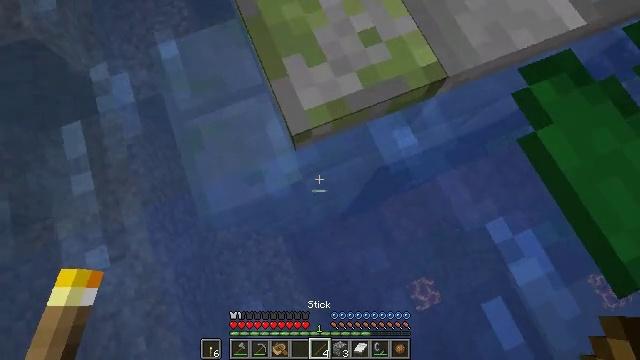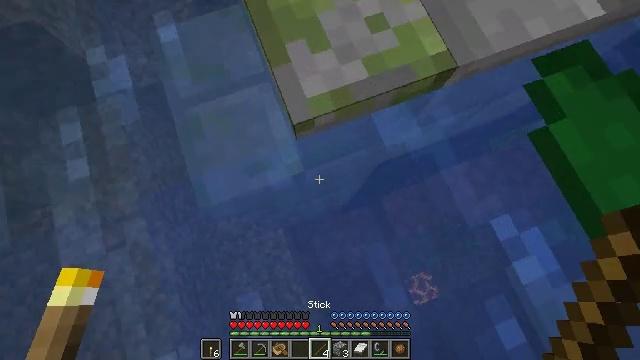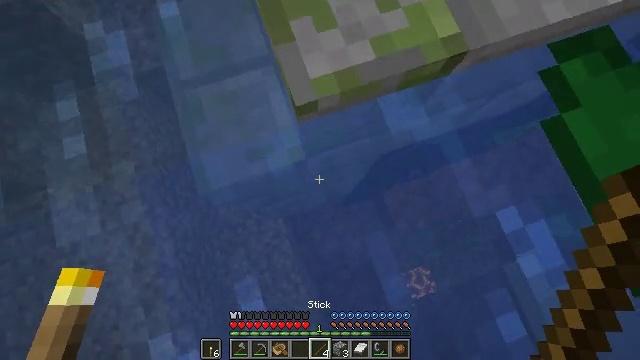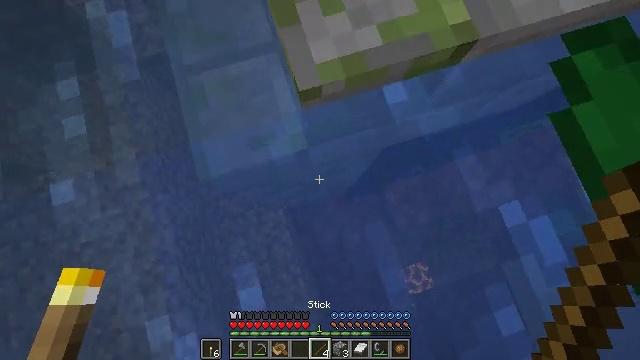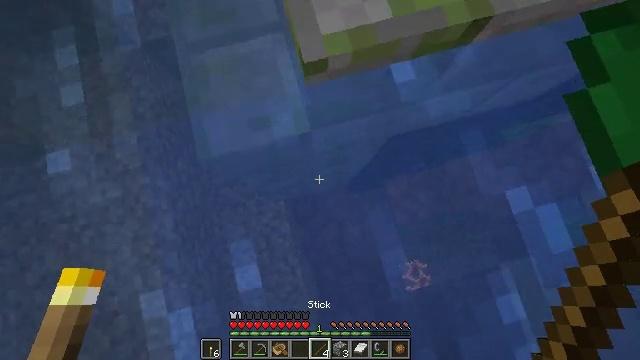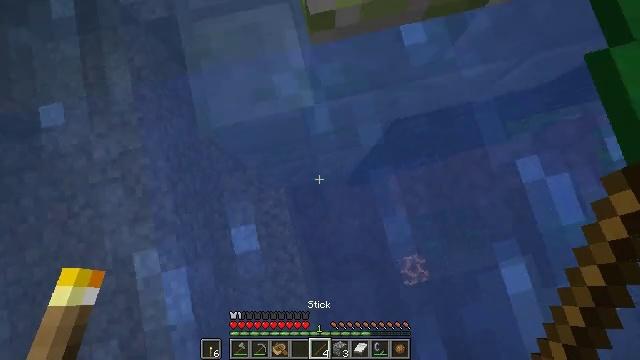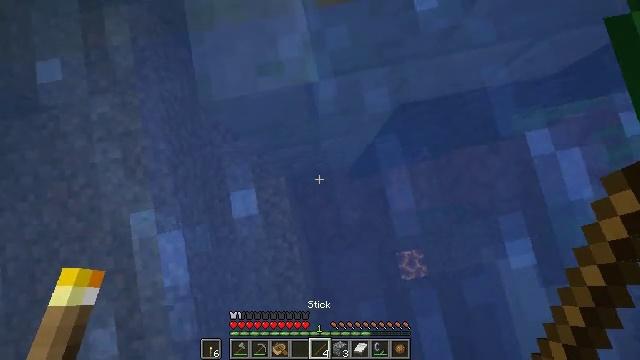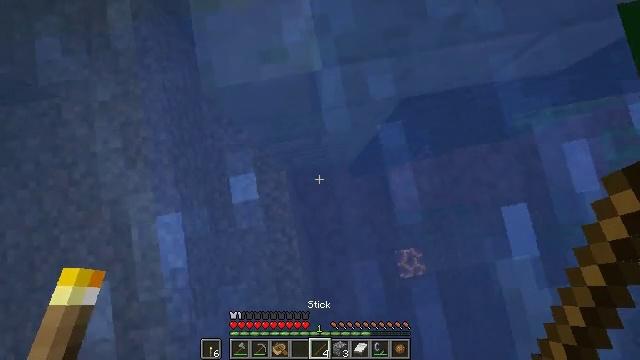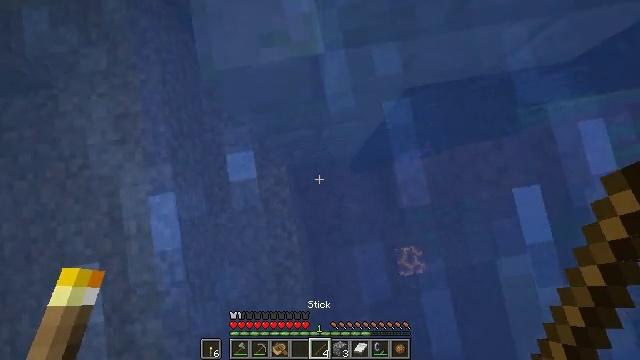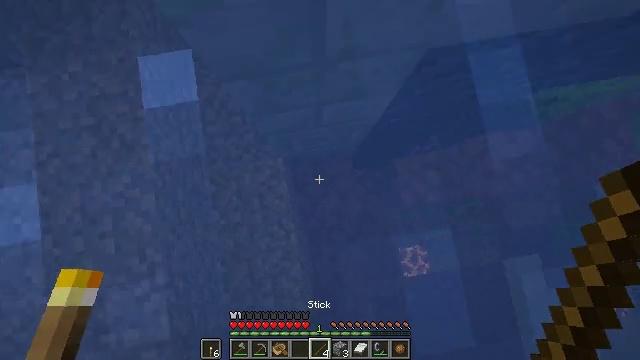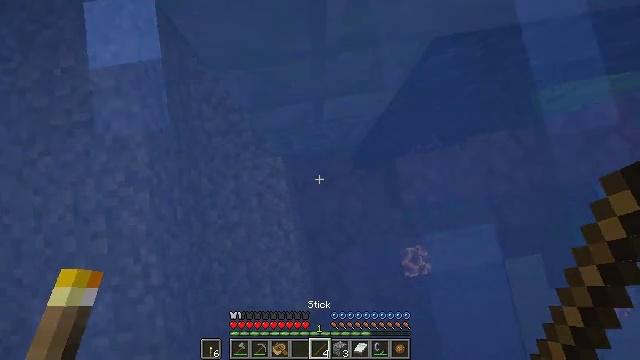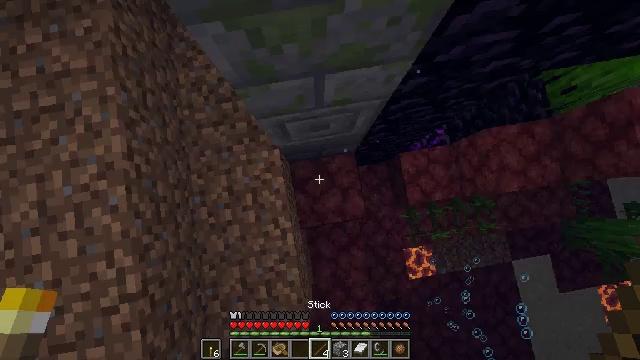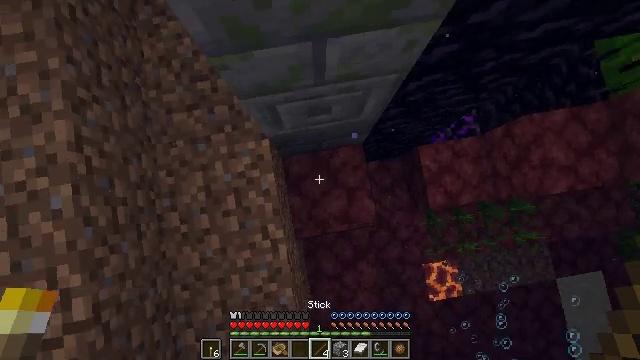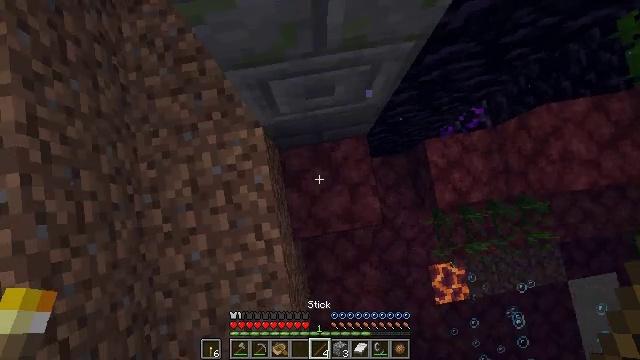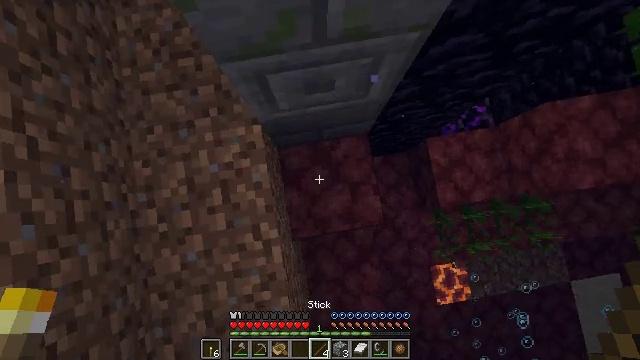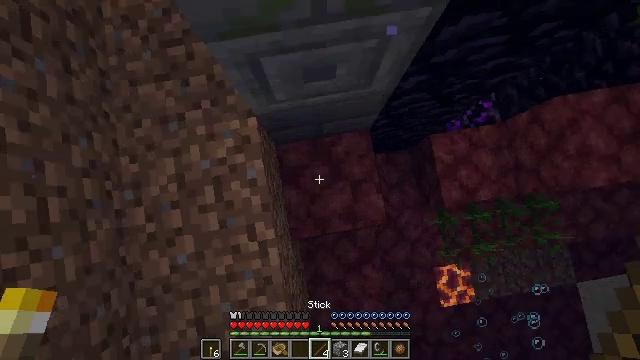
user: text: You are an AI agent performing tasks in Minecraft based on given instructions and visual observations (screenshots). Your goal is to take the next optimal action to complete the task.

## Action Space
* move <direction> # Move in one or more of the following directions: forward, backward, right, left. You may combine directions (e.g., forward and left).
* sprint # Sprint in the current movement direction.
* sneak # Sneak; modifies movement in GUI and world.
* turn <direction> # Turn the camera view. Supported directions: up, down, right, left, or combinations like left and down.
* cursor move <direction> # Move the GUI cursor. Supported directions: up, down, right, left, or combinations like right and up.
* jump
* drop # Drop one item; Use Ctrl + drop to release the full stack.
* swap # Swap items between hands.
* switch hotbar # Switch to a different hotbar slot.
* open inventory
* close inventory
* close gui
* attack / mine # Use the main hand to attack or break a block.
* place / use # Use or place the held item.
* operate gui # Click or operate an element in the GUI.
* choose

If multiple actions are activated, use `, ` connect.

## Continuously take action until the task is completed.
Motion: motion action
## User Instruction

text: Break the seagrass in the ocean.
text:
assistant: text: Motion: turn left and down
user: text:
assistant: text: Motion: move back, turn left and down
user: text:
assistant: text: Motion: move back, turn left and down
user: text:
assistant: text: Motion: move back, turn left and down
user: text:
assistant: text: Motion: move back, turn left and down
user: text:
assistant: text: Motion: move back, turn left and down
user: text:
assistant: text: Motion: turn left
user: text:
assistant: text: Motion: sneak
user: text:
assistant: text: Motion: sneak
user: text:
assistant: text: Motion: sneak
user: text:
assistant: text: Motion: sneak
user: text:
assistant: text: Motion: sneak
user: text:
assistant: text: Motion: sneak
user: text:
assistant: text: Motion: sneak
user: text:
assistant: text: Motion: sneak
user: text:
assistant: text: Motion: sneak
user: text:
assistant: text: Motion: move right, sneak
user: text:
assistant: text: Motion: move right
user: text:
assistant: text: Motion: move right, sneak, turn left
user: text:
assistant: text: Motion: sneak, turn left
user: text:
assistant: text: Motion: turn left and down, attack / mine
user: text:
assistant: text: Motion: turn left, attack / mine
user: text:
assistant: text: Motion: turn left, attack / mine
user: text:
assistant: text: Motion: attack / mine
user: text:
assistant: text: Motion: attack / mine
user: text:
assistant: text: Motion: attack / mine
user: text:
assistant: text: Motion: attack / mine
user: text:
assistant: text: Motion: attack / mine
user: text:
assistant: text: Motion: attack / mine
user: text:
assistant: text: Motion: attack / mine